Question:
Why activeTrackHeight and inactiveTrackHeight length are different ?
I hope they are the same length.
How do I fix my code ?
please help.
I use Android studio 4.0
and Flutter 1.22.3
I tried some custom slider packages and searched for solutions in search engines, but couldn't find one.
sorry my poor English.
'''
import 'package:flutter/material.dart';
void main() {
runApp(MyApp());
}
class MyApp extends StatelessWidget {
@override
Widget build(BuildContext context) {
return MaterialApp(
title: 'Flutter Demo',
theme: ThemeData(
sliderTheme: SliderThemeData(
trackHeight: 14,
thumbColor: Colors.white,
thumbShape: RoundSliderThumbShape(enabledThumbRadius: 7),
valueIndicatorColor: Colors.orange,
overlayColor: Colors.transparent,
activeTrackColor: Colors.black,
activeTickMarkColor: Colors.red,
inactiveTrackColor: Colors.black,
inactiveTickMarkColor: Colors.grey,
),
),
home: MyHomePage(title: 'Flutter Demo Home Page'),
);
}
}
class MyHomePage extends StatefulWidget {
MyHomePage({Key key, this.title}) : super(key: key);
final String title;
@override
_MyHomePageState createState() => _MyHomePageState();
}
class _MyHomePageState extends State<MyHomePage> {
double val=1;
@override
Widget build(BuildContext context) {
return Scaffold(
body: Center(
child: Column(
mainAxisAlignment: MainAxisAlignment.center,
children: <Widget>[
Text(
'activeTrackHeight and inactiveTrackHeight',
),
Container(
width: 140,
height: 240,
child: Transform.scale(
scale: 4.0,
child: Slider(
value: val,
min: 0,
max: 2,
divisions: 2,
onChanged: (double value) {
setState (() {
val = value;
});
},
),
),
),
],
),
),
);
}
}
'''
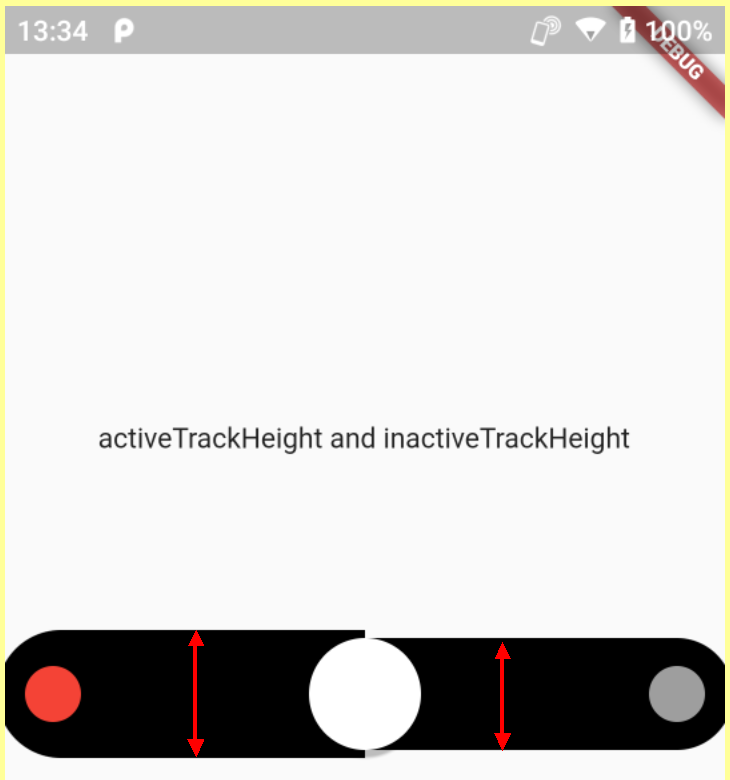
Answer: Add 'trackShape: RectangularSliderTrackShape()' to your 'SliderThemeData':
'''
class MyApp extends StatelessWidget {
@override
Widget build(BuildContext context) {
return MaterialApp(
title: 'Flutter Demo',
theme: ThemeData(
sliderTheme: SliderThemeData(
trackShape: RectangularSliderTrackShape(),
trackHeight: 14,
thumbColor: Colors.white,
thumbShape: RoundSliderThumbShape(enabledThumbRadius: 7),
valueIndicatorColor: Colors.orange,
overlayColor: Colors.transparent,
activeTrackColor: Colors.black,
activeTickMarkColor: Colors.red,
inactiveTrackColor: Colors.black,
inactiveTickMarkColor: Colors.grey,
),
),
home: MyHomePage(title: 'Flutter Demo Home Page'),
);
}
}
'''